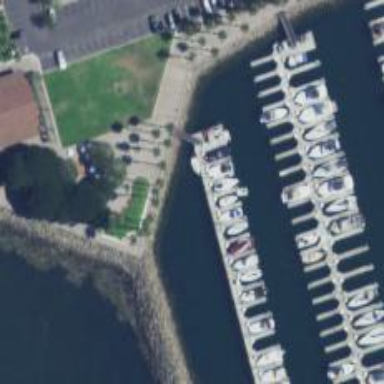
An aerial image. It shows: Dock located along the waterway.